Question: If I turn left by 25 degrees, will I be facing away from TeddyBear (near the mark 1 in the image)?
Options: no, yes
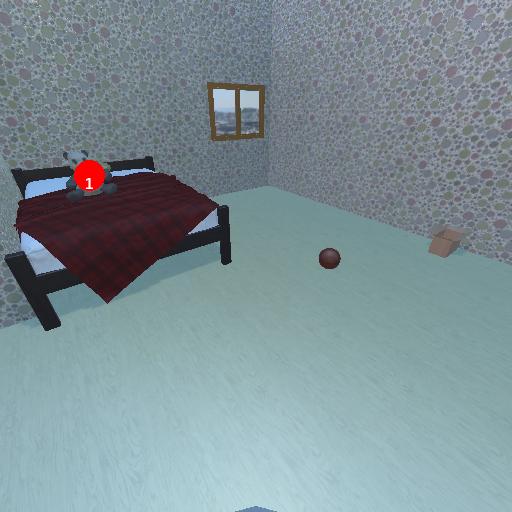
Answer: no